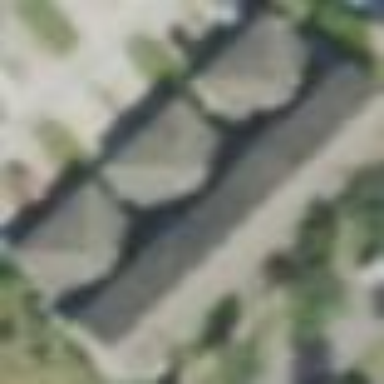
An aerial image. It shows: Residential townhouse.